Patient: sex F, age 70
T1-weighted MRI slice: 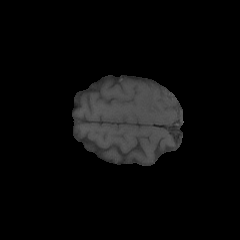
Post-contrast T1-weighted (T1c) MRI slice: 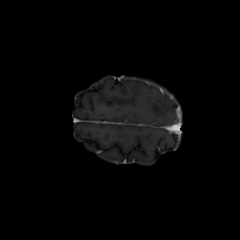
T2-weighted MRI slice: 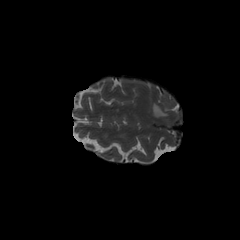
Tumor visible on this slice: yes
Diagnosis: Glioblastoma, IDH-wildtype
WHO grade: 4